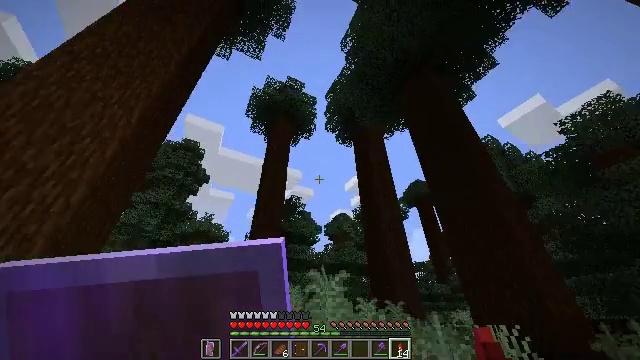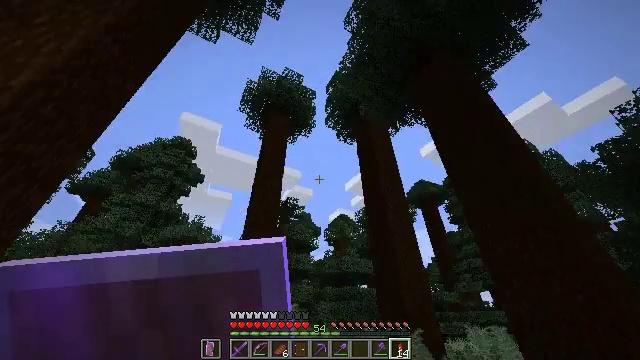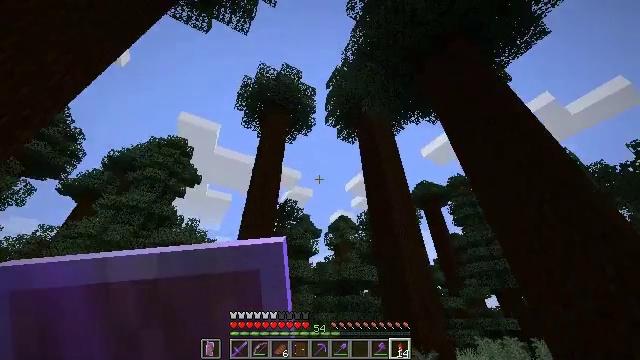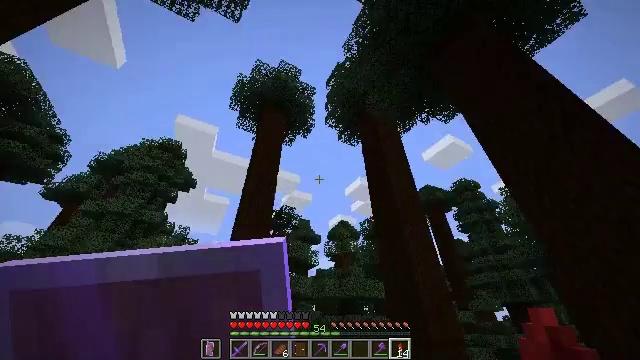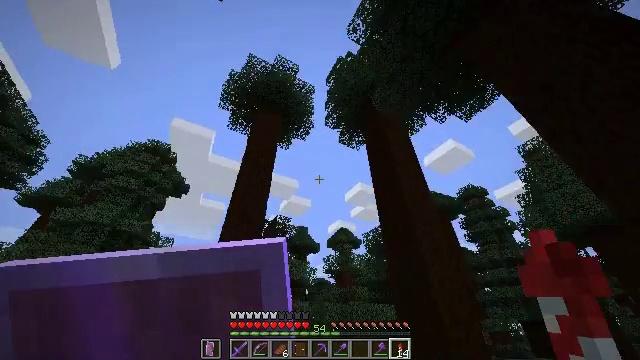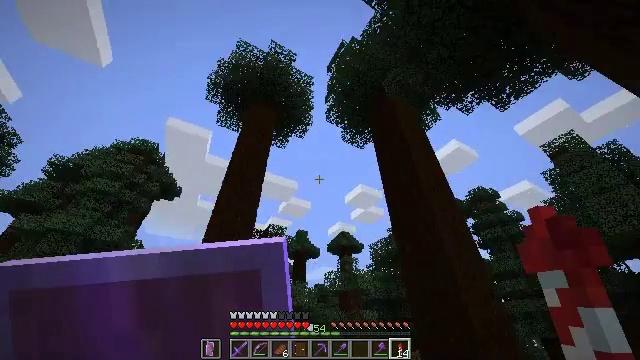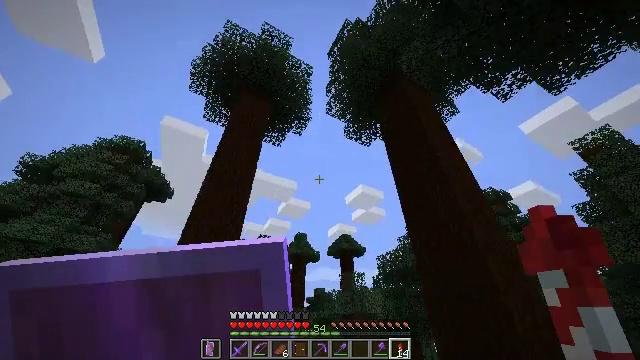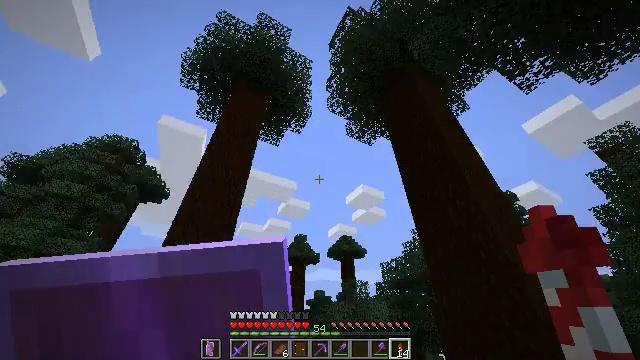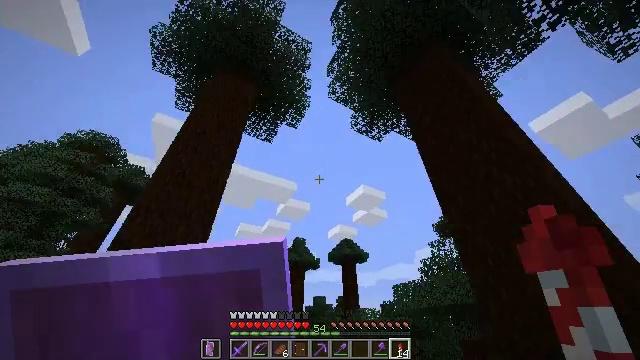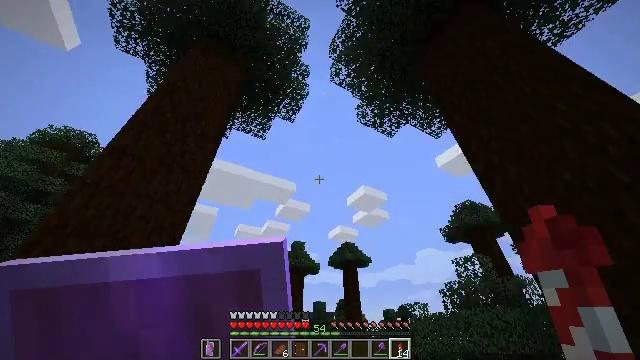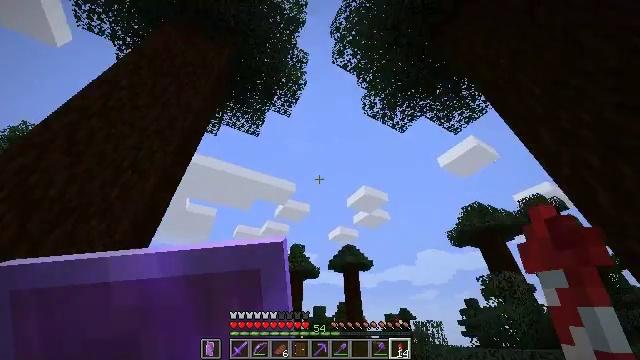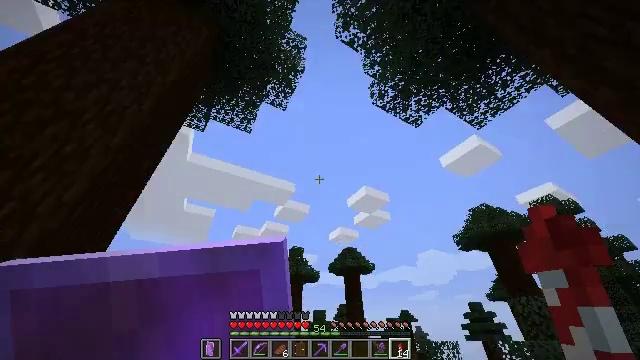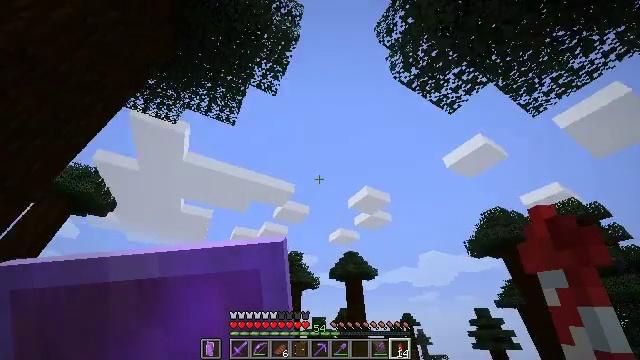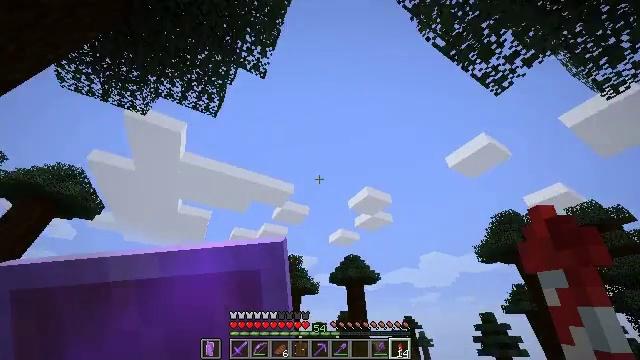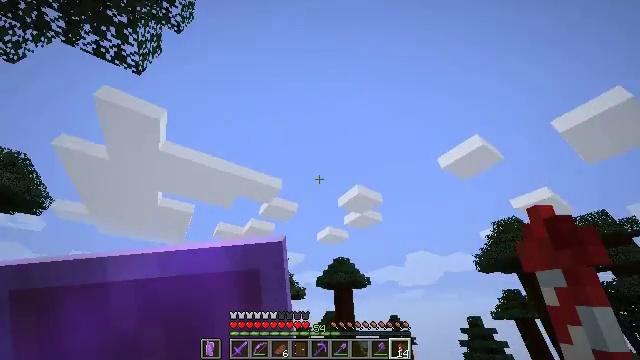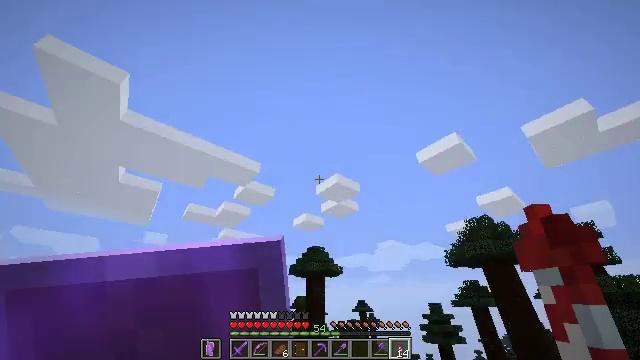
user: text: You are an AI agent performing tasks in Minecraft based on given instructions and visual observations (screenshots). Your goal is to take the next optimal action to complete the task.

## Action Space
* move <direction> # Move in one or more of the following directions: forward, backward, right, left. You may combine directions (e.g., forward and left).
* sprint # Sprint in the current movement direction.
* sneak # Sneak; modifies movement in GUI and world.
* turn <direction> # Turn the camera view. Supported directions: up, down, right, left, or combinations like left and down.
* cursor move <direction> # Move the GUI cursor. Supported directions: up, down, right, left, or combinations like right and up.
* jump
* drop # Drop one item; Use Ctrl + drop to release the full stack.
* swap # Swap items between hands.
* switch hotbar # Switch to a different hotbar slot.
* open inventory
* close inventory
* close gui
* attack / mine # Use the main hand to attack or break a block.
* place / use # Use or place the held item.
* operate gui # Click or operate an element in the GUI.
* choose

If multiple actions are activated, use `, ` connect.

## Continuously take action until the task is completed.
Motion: motion action
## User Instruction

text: craft item air
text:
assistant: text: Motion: move forward, sprint, jump
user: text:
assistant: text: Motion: move forward, sprint, jump
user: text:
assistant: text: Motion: move forward, sprint, turn up, jump
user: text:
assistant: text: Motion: move forward, sprint, turn up, jump
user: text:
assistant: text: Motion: move forward, sprint, jump
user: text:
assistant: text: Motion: move forward, sprint, jump
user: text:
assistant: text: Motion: move forward, sprint, jump
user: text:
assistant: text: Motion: move forward, sprint, jump
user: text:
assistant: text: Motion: move forward, sprint, jump
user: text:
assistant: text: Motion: move forward, sprint, jump
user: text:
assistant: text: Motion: move forward, sprint, jump
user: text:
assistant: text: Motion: move forward, sprint, jump
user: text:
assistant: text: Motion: move forward, sprint, jump
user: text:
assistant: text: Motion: move forward, sprint, turn right and down, jump
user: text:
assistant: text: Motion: move forward, sprint, turn right and down, jump
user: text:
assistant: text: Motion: move forward, sprint, turn right and down, jump
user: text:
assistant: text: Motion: move forward, sprint, turn right and down, jump
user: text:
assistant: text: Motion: move forward, sprint, turn right and down, jump
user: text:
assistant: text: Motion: move forward, sprint, turn right and down, jump
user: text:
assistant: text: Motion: move forward, sprint, turn right and down, jump
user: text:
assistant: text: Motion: move forward, sprint, turn right, jump
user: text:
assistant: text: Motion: move forward, sprint, jump
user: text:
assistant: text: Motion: move forward, sprint, turn right, jump
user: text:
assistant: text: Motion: move forward, sprint, turn right and down, jump
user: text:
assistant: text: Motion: move forward, sprint, turn right and down, jump
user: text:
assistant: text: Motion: move forward, sprint, turn right and down, jump
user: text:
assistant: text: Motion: move forward, sprint, jump
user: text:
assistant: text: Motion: move forward, sprint, jump
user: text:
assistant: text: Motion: move forward, sprint, jump
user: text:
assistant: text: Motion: move forward, sprint, jump